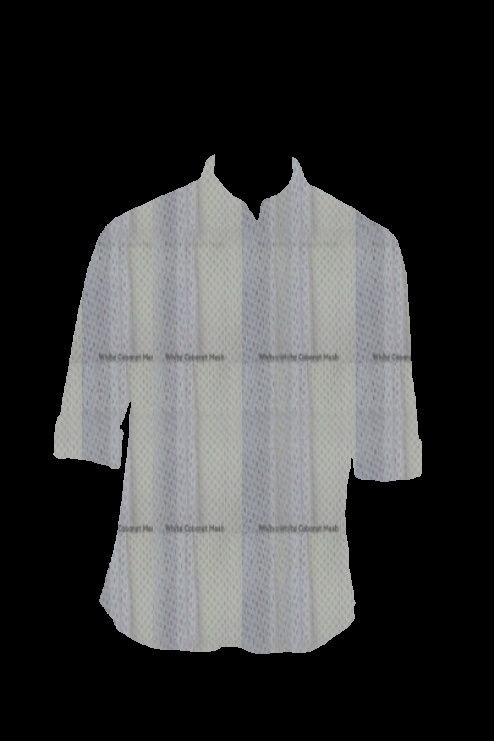
grey multi stripe tee